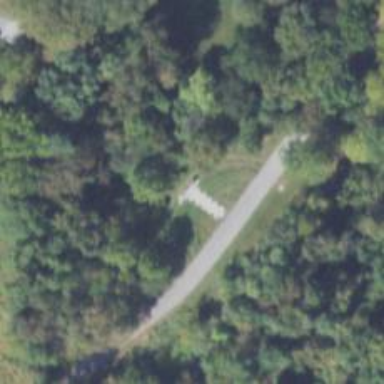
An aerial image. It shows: Historic memorial.